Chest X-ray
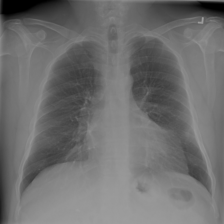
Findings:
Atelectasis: negative
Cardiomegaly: negative
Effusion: negative
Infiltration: negative
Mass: negative
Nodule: negative
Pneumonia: negative
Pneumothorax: negative
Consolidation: positive
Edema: negative
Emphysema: negative
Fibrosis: negative
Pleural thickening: negative
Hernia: negative